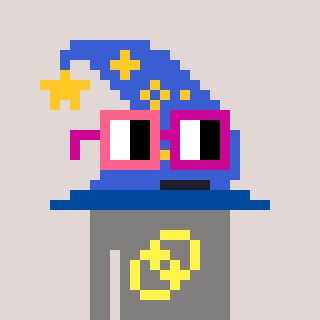
a pixel art character with square pink and red glasses, a wizard hat-shaped head and a bluegrey-colored body on a warm background